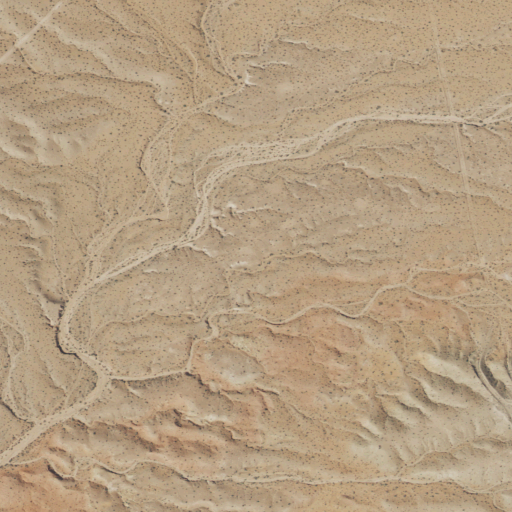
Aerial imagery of valley in Utah named Little Antelope Valley containing shrub and grassland